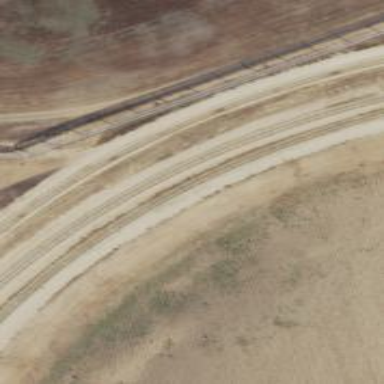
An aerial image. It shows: Railway spur service.